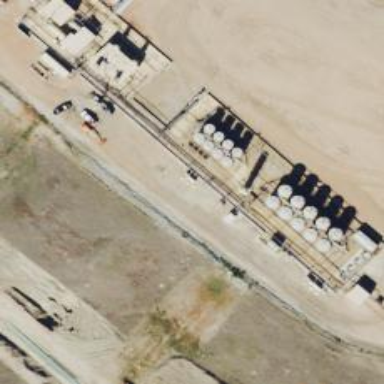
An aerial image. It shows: Storage tank that is man-made.